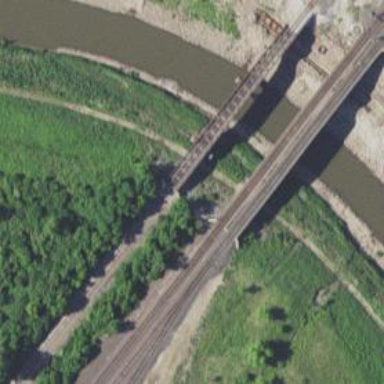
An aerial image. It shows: Railway bridge over siding railway service.